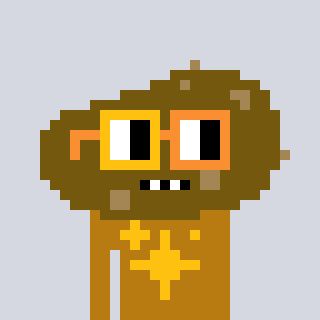
a pixel art character with square yellow and orange glasses, a potato-shaped head and a gold-colored body on a cool background